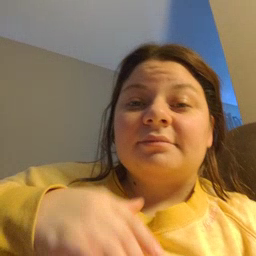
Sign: clean